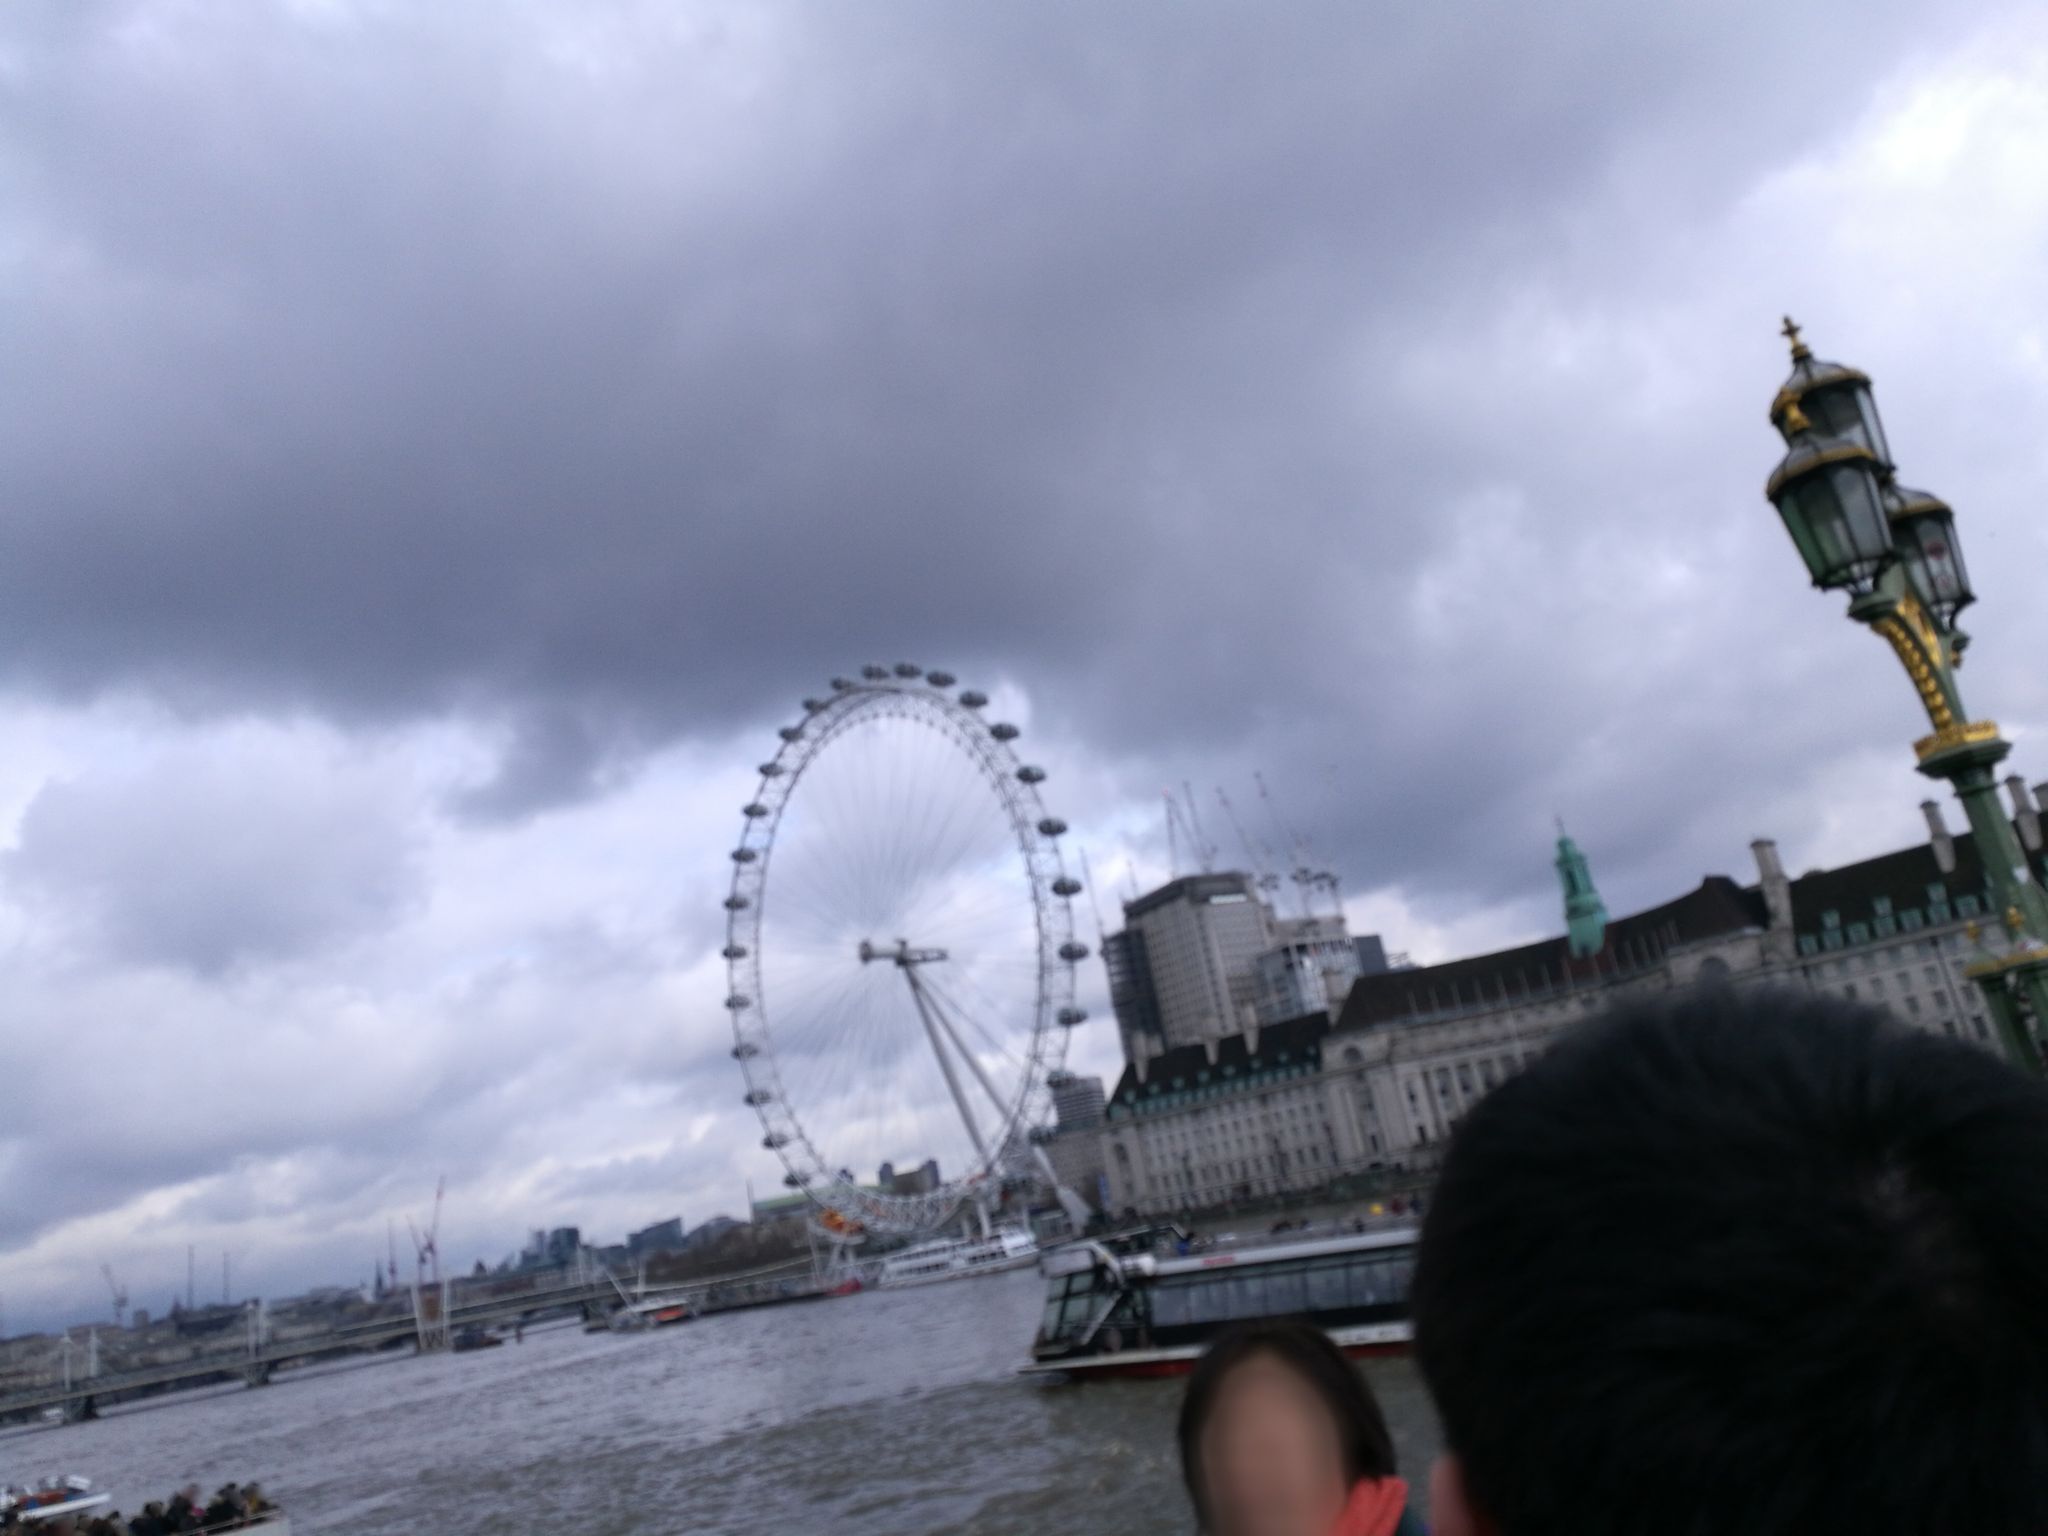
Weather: snowy
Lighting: day
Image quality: good
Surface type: driving surface
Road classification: cycleway
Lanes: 4
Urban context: urban centre
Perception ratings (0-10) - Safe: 7.02, Lively: 4.32, Beautiful: 4.44, Boring: 6.21, Depressing: 3.65, Wealthy: 4.3